Question: DNS.GetHostEnt'ry unable to get remote machine ipv6 address
IPv4 address exists in the 'IPHostEntry' but ipv6 is missing
'''
string hostname = "my-machine";
IPHostEntry ie = Dns.GetHostEntry(hostname);
'''
Image contains 2 address but the 2nd address is not Link-local IPV6 address rather than it is Tunnel Adapter 6T04 address

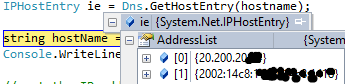
Answer: You are seeing whatever is advertised in DNS. DNS should never contain link-local addresses because the receiver won't be able to know which link they are valid on.
If '20.200.20.24' and '2002:14c8:1418::14c8:1418' are what is in the DNS zone then that is what you will get. If that is not what you want then you are either looking in the wrong place or you should adjust the content of the DNS zone.
PS: are you working for/with CSC? Otherwise you probably shouldn't be using addresses from '20.0.0.0/8'...